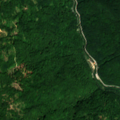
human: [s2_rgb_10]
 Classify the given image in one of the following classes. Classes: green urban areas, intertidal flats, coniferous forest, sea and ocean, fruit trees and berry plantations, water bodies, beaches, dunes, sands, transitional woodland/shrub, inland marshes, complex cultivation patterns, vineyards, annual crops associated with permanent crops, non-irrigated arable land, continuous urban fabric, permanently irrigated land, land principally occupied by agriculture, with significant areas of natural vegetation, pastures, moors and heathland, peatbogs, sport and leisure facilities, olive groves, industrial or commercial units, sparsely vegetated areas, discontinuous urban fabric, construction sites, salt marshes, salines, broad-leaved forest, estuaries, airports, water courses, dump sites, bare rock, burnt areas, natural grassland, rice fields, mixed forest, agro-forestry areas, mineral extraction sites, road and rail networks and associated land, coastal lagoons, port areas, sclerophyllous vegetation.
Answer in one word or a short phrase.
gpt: broad-leaved forest, transitional woodland/shrub